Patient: sex M, age 63
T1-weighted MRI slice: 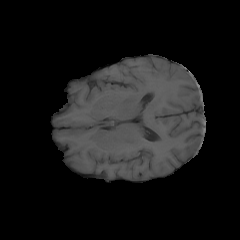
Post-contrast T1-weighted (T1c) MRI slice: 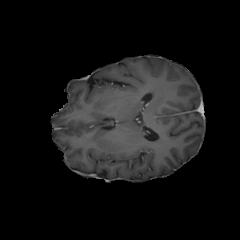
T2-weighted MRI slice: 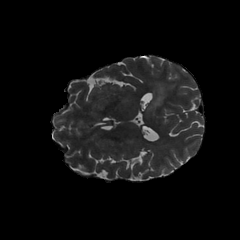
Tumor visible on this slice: yes
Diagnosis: Glioblastoma, IDH-wildtype
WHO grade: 4